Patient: sex M, age 32
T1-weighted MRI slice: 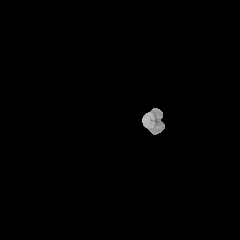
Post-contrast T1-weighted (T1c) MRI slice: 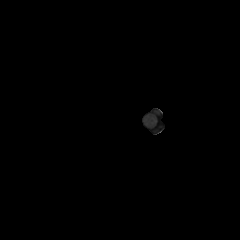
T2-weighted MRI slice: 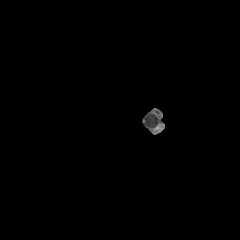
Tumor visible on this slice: no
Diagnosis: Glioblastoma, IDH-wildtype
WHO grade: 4